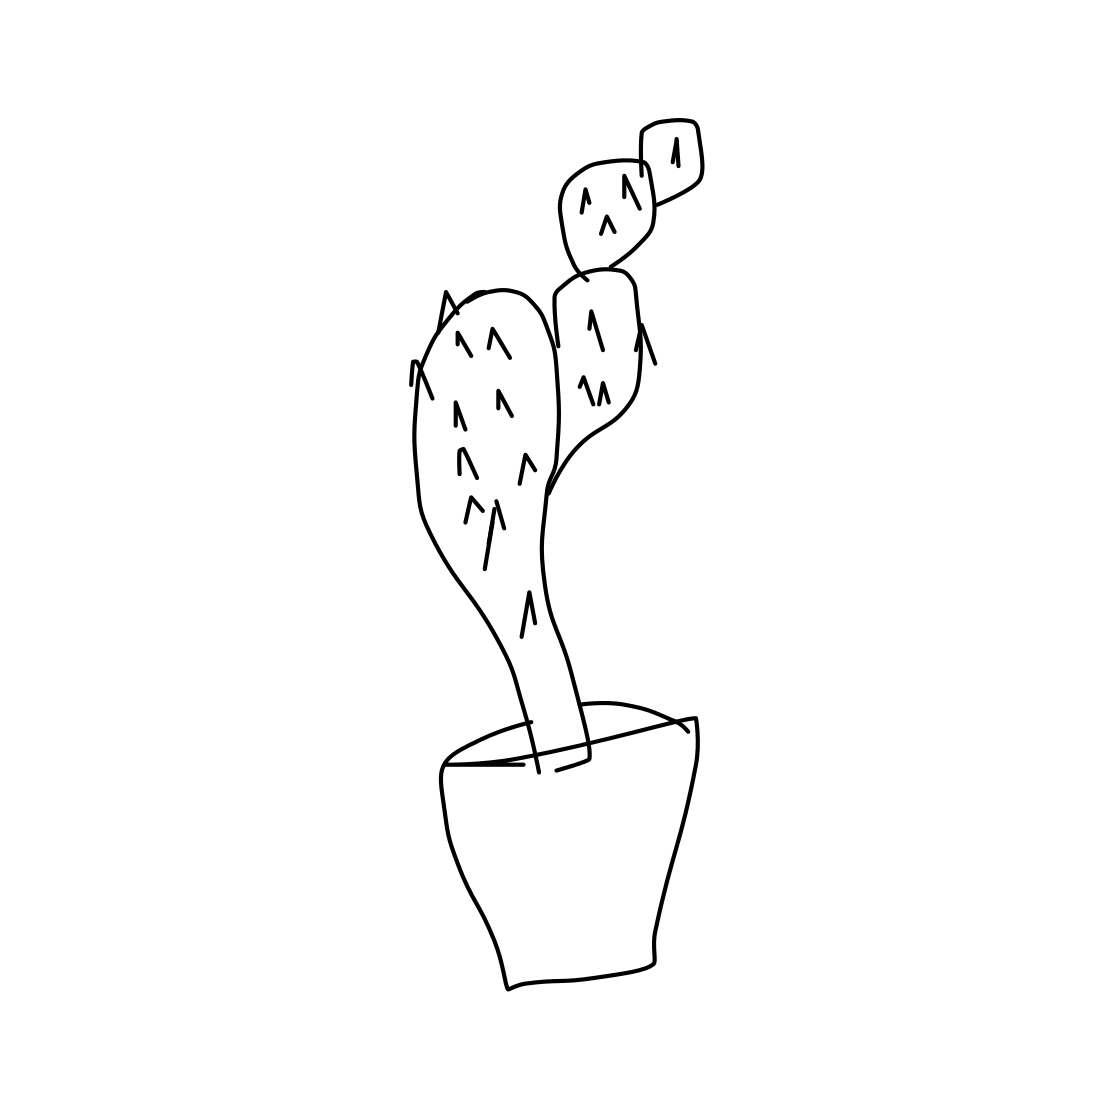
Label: cactus